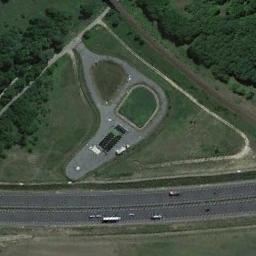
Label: freeway